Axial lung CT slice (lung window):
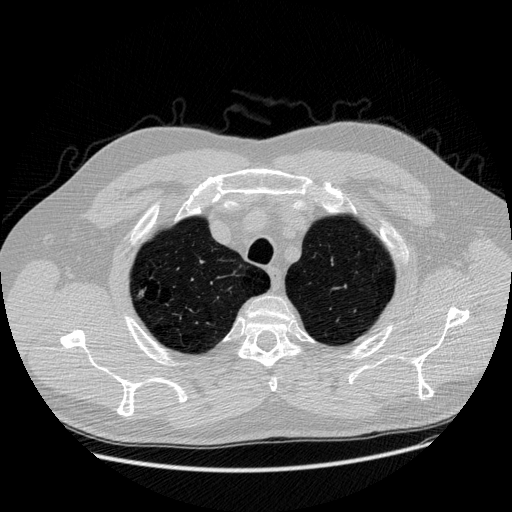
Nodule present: yes
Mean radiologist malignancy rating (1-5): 3